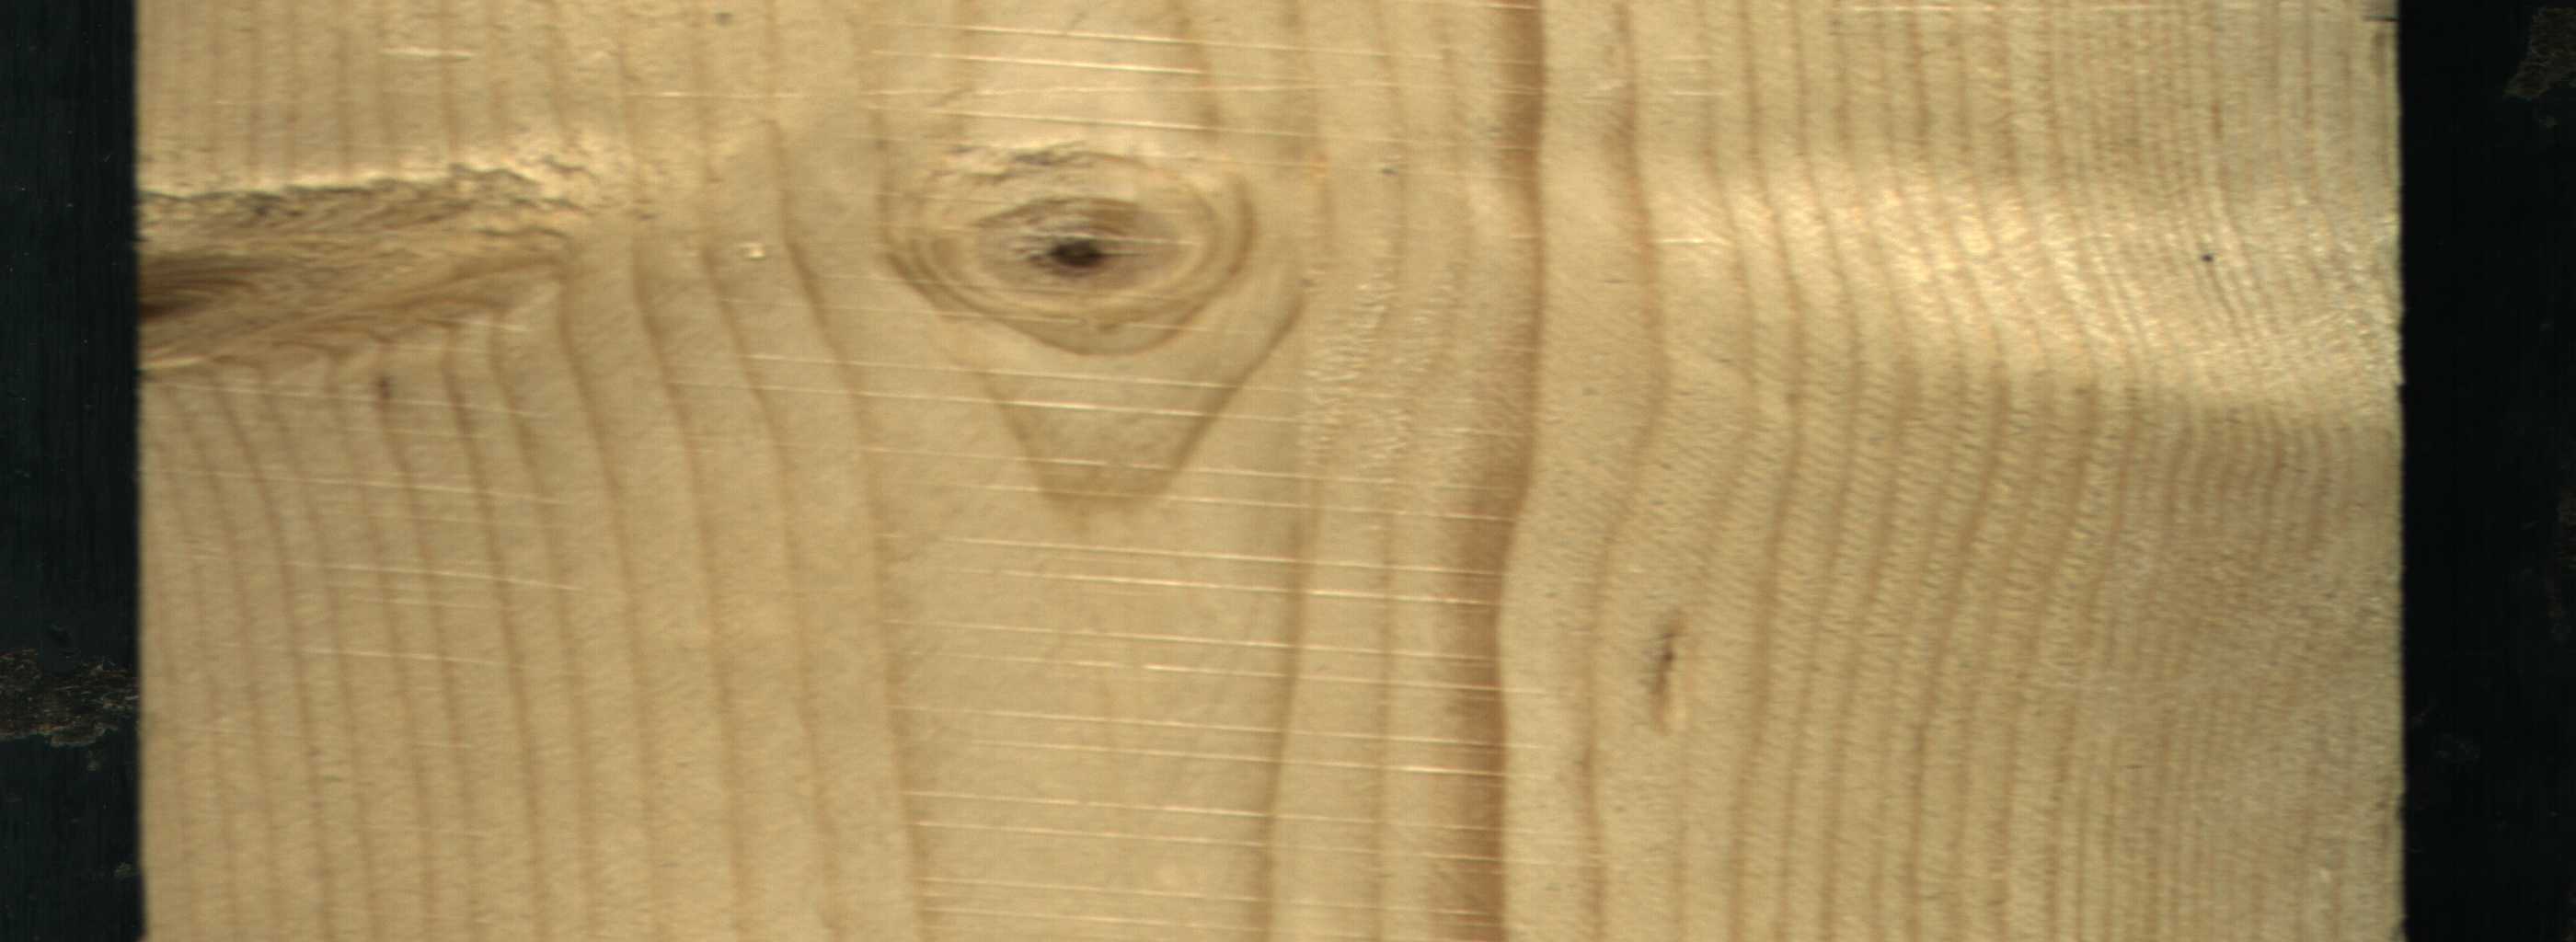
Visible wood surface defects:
Live_Knot
Live_Knot